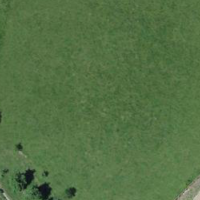
EUNIS habitat code: 24
Species observed at this site:
Petasites albus